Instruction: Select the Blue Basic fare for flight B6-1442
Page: flights
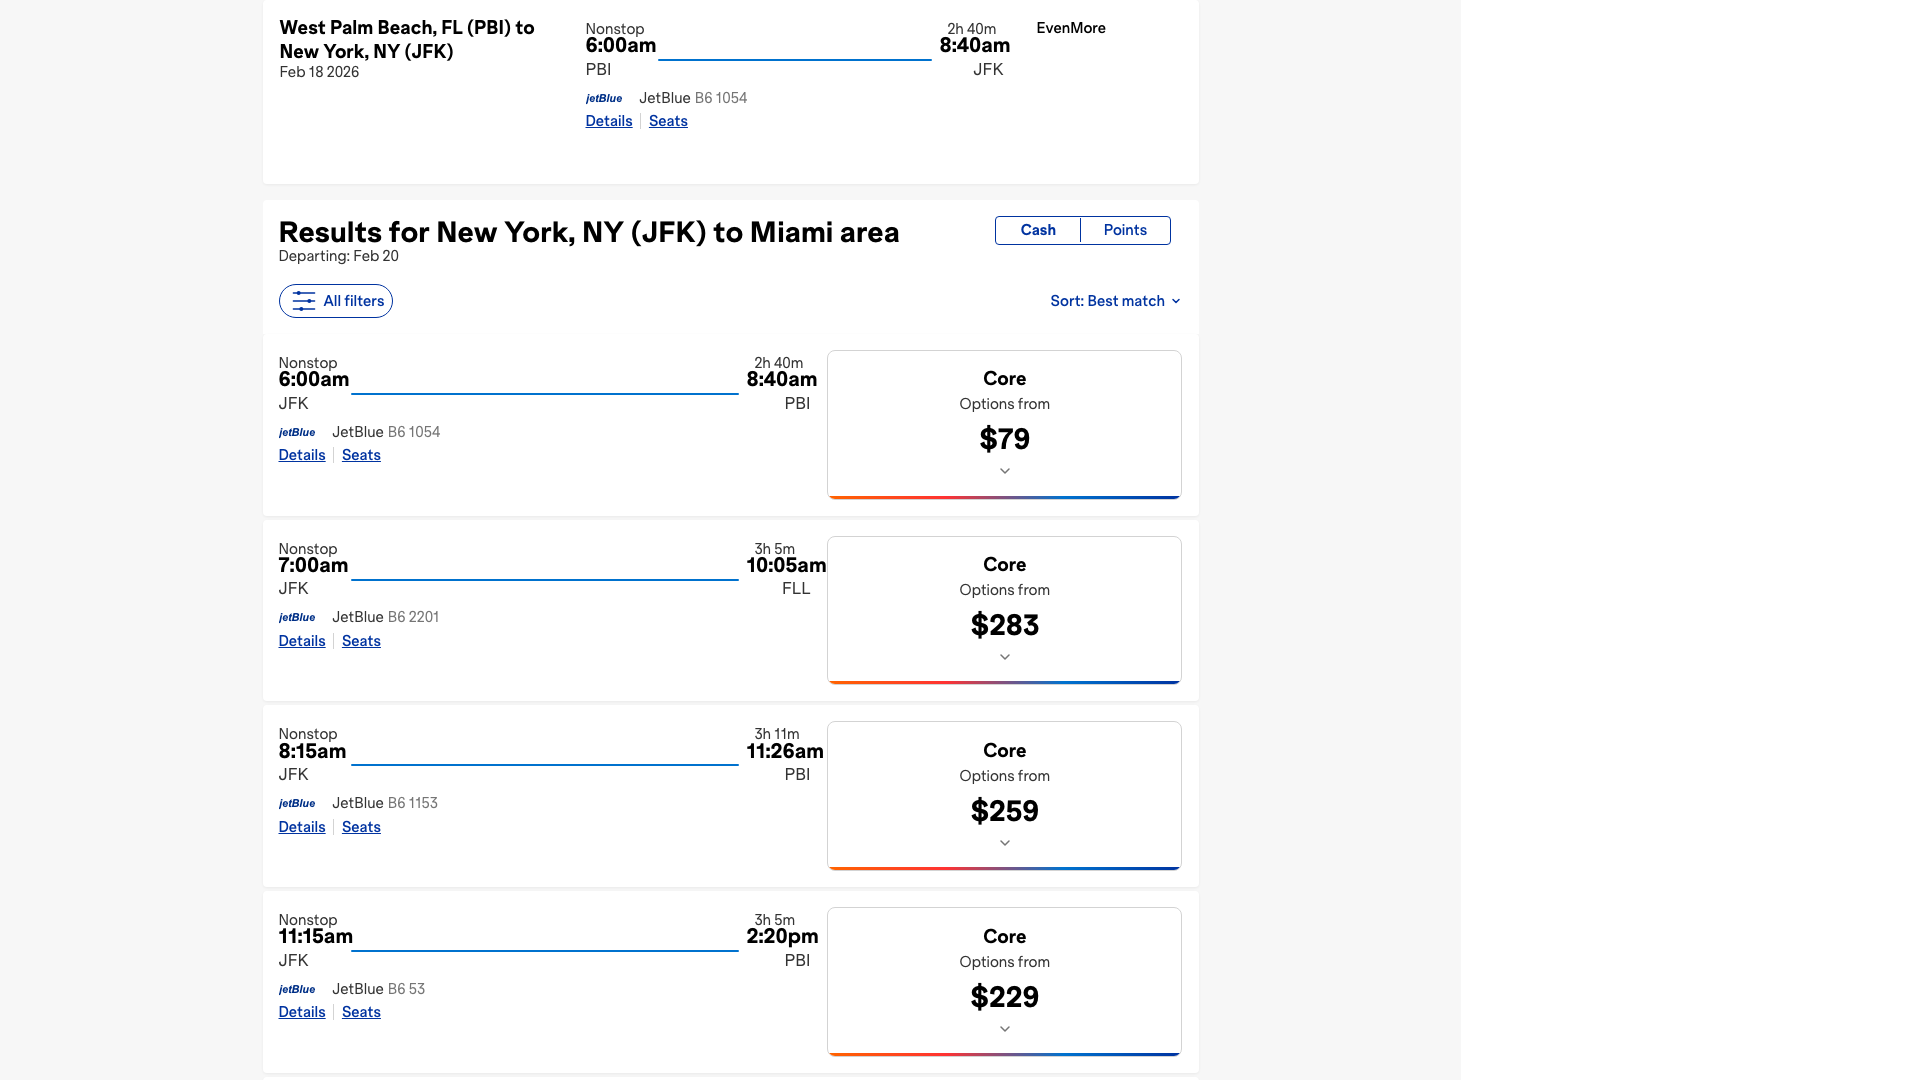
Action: click